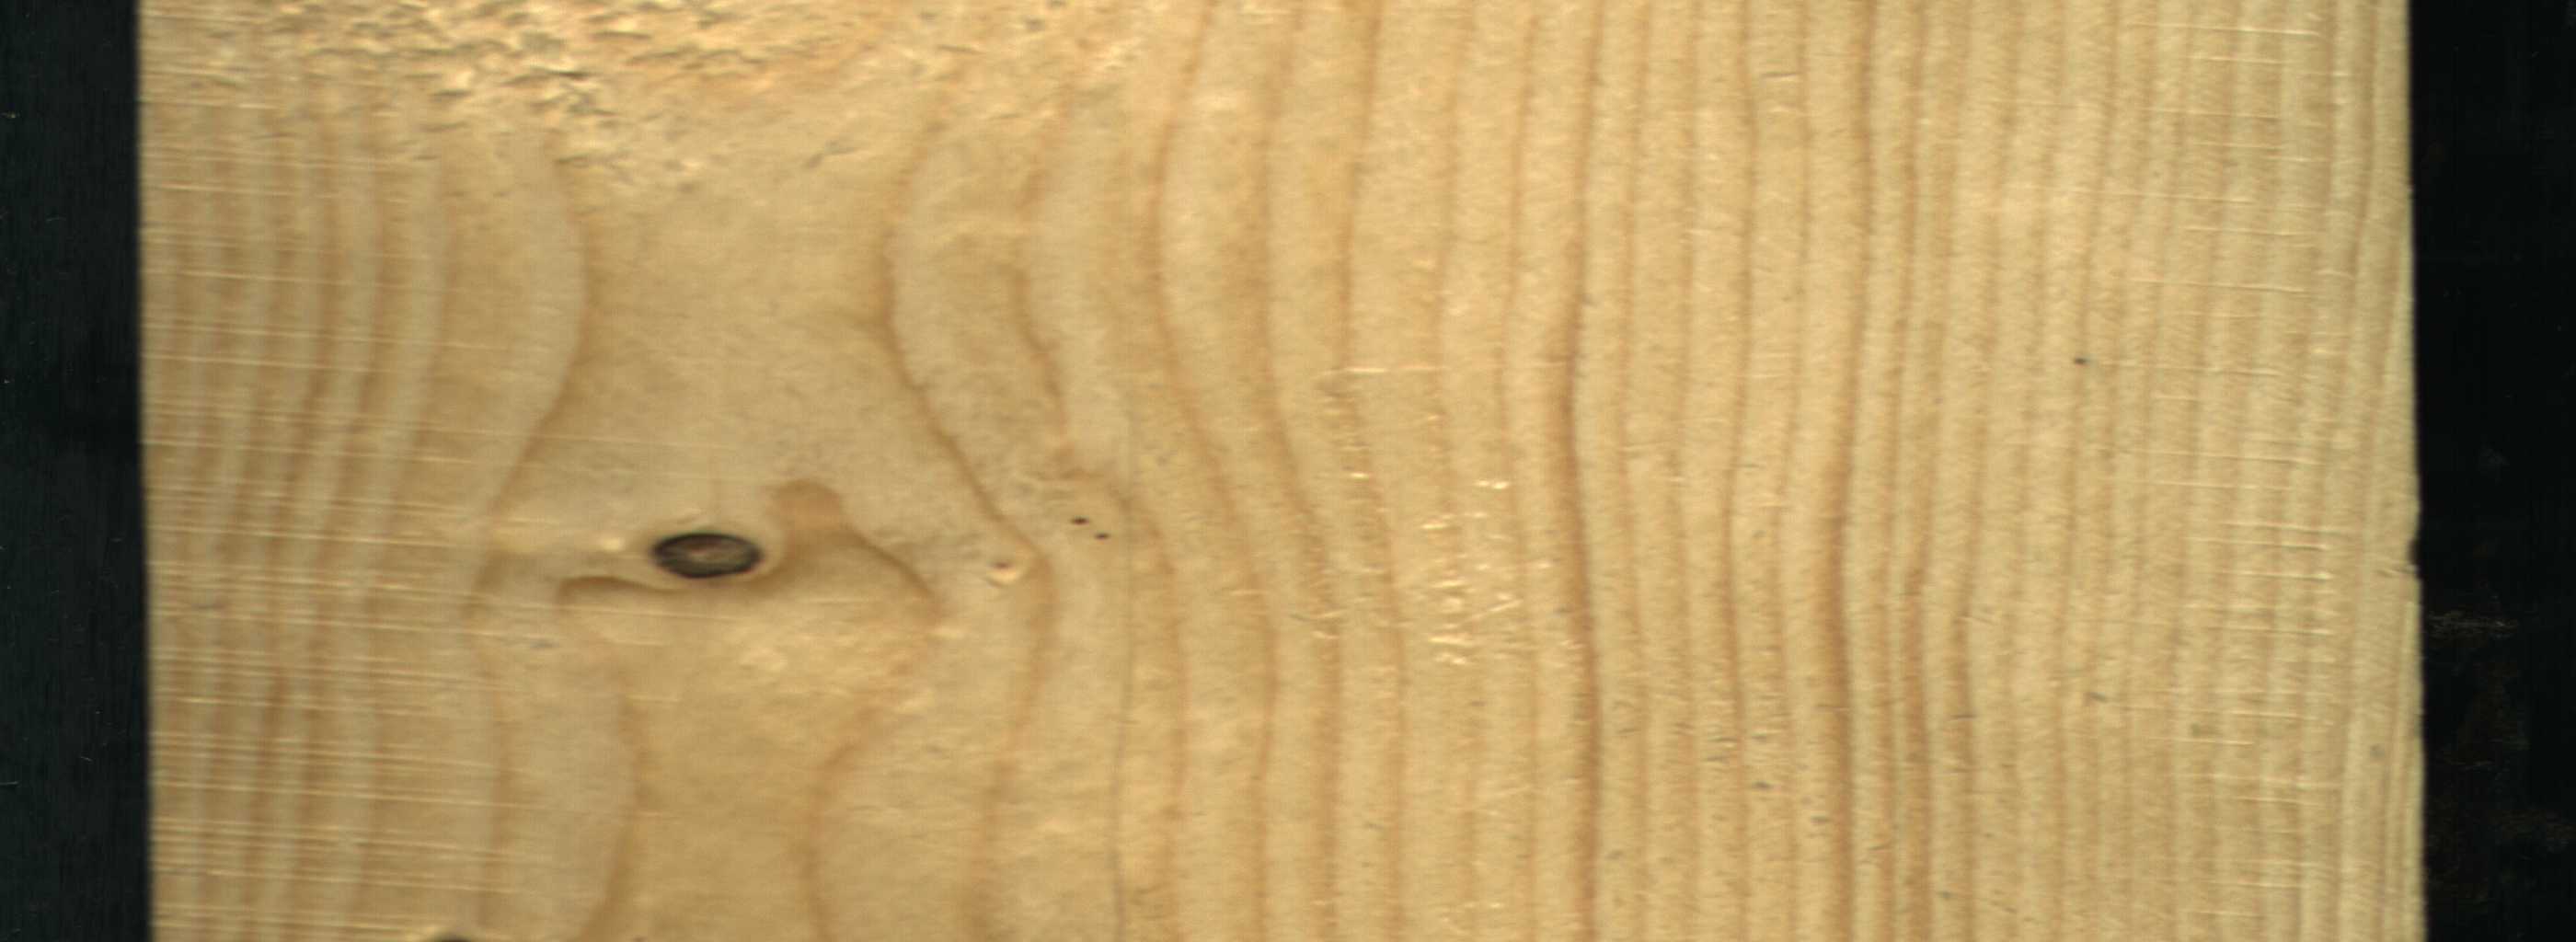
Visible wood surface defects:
Dead_Knot